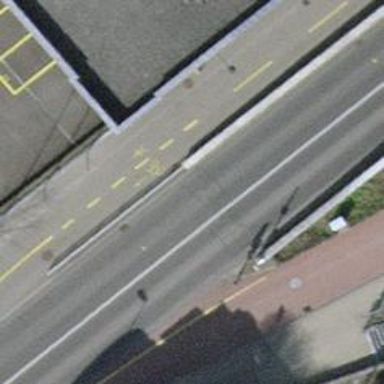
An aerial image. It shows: Primary road with asphalt surface. There is separate sidewalk.